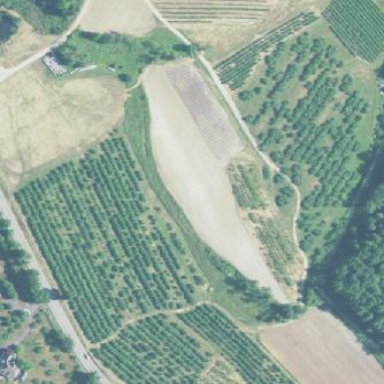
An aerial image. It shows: Orchard.